Aerial crown-view tile of a tropical tree (Barro Colorado Island, Panama), acquired 20240611:
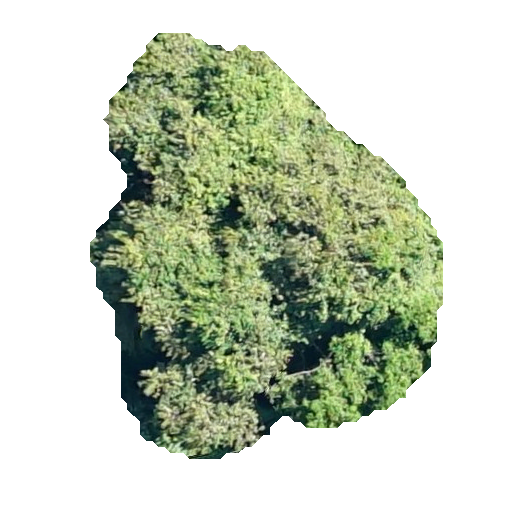
Species: Luehea seemannii
GBIF accepted scientific name: Luehea seemannii
Crown area: 166.891 m²